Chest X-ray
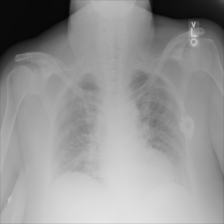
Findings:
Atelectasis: negative
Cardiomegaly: negative
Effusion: negative
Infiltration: negative
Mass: negative
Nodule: negative
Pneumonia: negative
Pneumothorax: negative
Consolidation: negative
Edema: negative
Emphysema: negative
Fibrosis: negative
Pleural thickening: negative
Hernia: negative